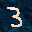
Label: 3